Question: I'm manually drawing the graph (see below), and the lines drawn at an angle look jagged and unsmooth. Is there any way to make them look nicer?

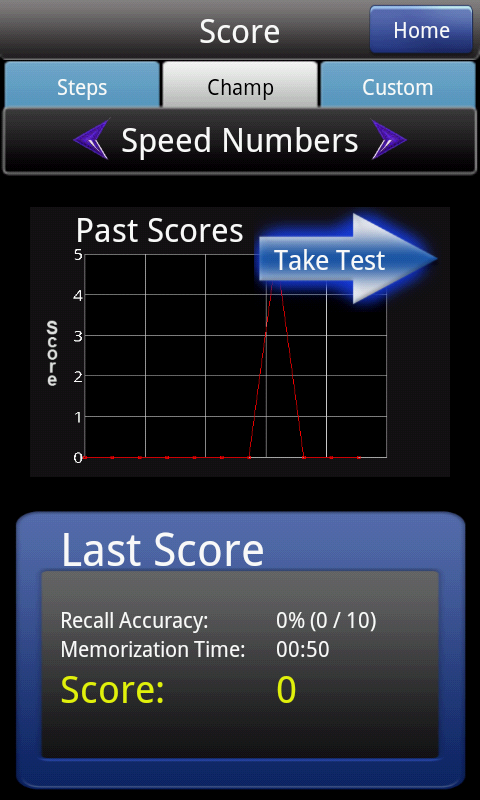
Answer: Posting my above comment as an answer:
This is only a hunch, but the effect you're seeing may have something to do with the way Android renders lines that are very thin. When a 1-pixel-wide line is diagonal, a screen pixel only contains "part" of the line and so it might be rendered dimmer. The effect will probably go away if you make the line thicker, since line will "overlap" more of the screen pixels that are on the diagonal.